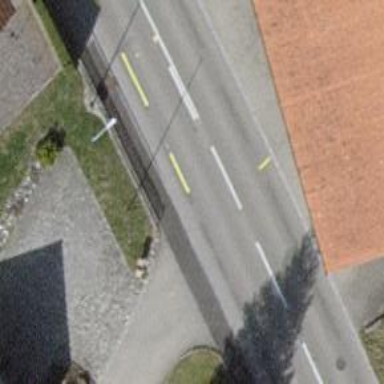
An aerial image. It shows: Public transport stop position.